Question: I have an issue when trying to position a logo in front of/on top of a navigation bar (with dropdown links). My current CSS and HTML is below, however I am open to alternative suggestions, and any and all help appreciated. I want the logo to appear on the far right hand side of the nav bar:

I want to have the nav bar move up so it's halfway up the placeholder logo. Unfortunately I'm not skilled in the use of 'position:' or 'top:' and 'bottom:'
CSS:
'''
.logo
{
position:relative;
z-index: 2;
width: 100%;
height:200px;
text-align:right;
}
#nav
{
z-index: 1;
border:0;
background-color:#FFEE00;
list-style:none;
padding-right: 300px; /* the width of the logo, so logo doesn't obscure text on smaller screens/re-sized windows */
text-align:left;
font-family:Inky,"Helvetica Neue",Helvetica,Arial,sans-serif;
font-size:18px;
}
#nav li
{
position:relative;
display:inline;
}
#nav a
{
display:inline-block;
padding:10px;
}
#nav ul
{
position:absolute;
left:-9999px;
margin:0;
padding:0;
text-align:left;
}
#nav ul li
{
display:block;
background-color:#fff;
}
#nav li:hover ul
{
left:0;
}
#nav li:hover a
{
text-decoration:underline;
background:#FFEE00;
}
#nav li:hover ul a
{
text-decoration:none;
background:none;
}
#nav li:hover ul a:hover
{
text-decoration:underline;
background:#f1f1f1;
}
#nav ul a
{
white-space:nowrap;
display:block;
border-bottom:1px solid #ccc;
}
#nav a
{
color:#000;
text-decoration:none;
font-weight:lighter;
}
#nav a:hover
{
text-decoration:underline;
background:#f1f1f1;
}
'''
HTML:
'''
<div class="logo">
<img src="http://placehold.it/300x200" alt="logo" height="200" width="300">
</div>
<ul id="nav">
<li><a href="/">HOME</a></li>
<li>
<a href="#">CLUBS ></a>
<ul>
<li><a href="#">Coming soon!</a></li>
</ul>
</li>
<li>
<a href="#">SHOWS ></a>
<ul>
<li><a href="#">Coming soon!</a></li>
</ul>
</li>
<li>
<a href="#">WORKSHOPS ></a>
<ul>
<li><a href="#">Coming soon!</a></li>
</ul>
</li>
<li>
<a href="#">KIDS ></a>
<ul>
<li><a href="#">Coming soon!</a></li>
</ul>
</li>
<li>
<a href="#">TESTIMONIALS</a>
</li>
<li>
<a href="#">NEWS</a>
</li>
<li>
<a href="#">CONTACT US ></a>
</li>
</ul>
'''
Many thanks in advance.
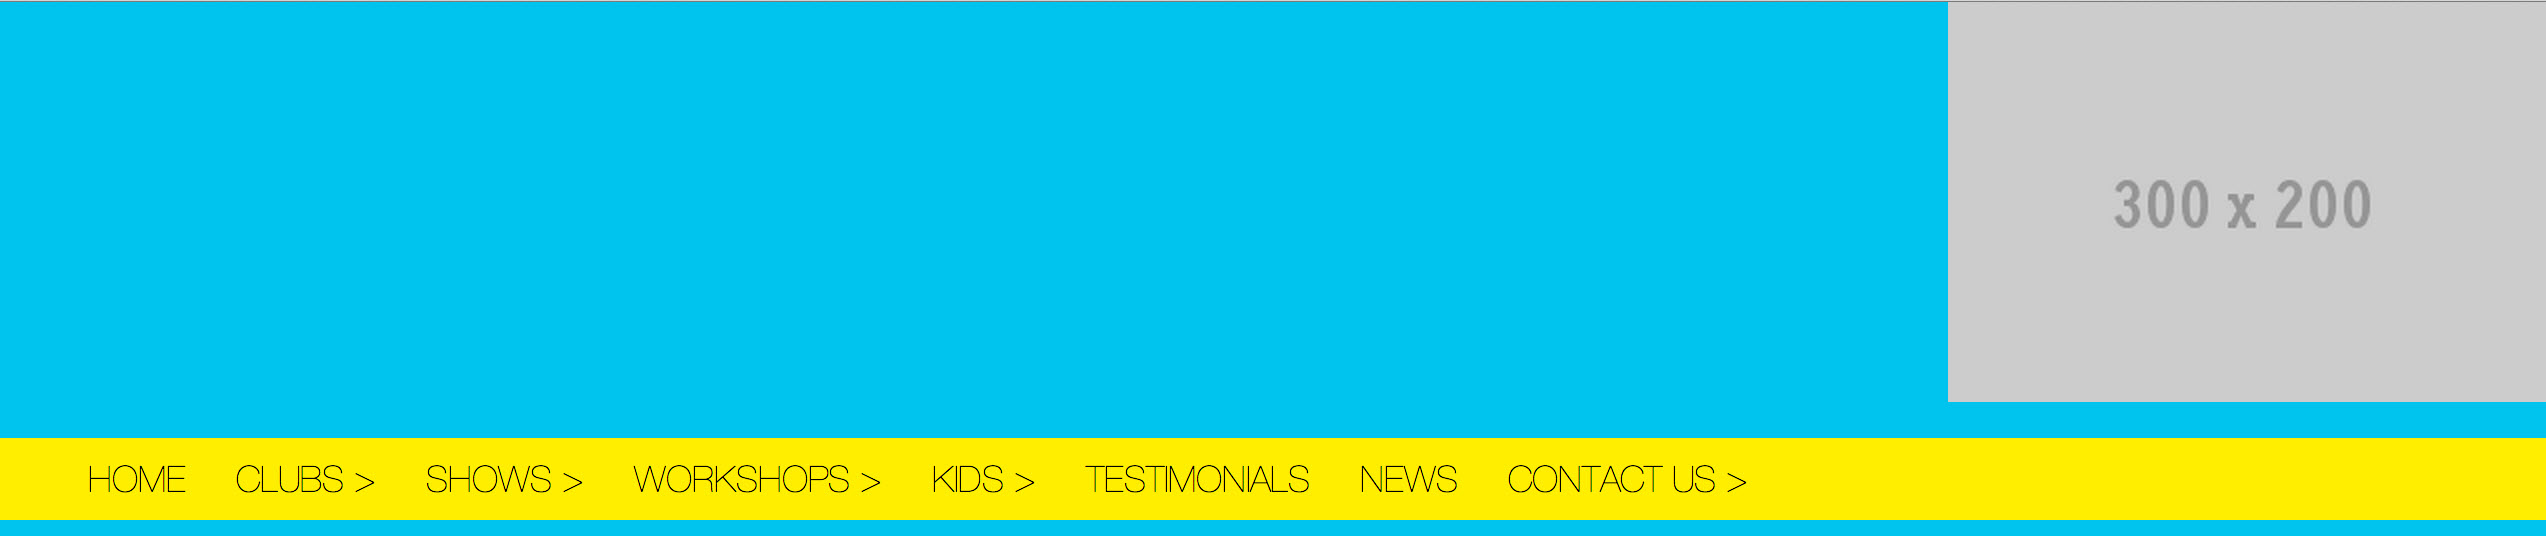
Answer: From my experience using margin usually do the trick
'''
.logo
{
position:relative;
z-index: 2;
width: 100%;
height:200px;
text-align:right;
margin-right: 0;
margin-left: auto;
margin-bottom: -140px; //Tho i would fine tune this if i were you
//Or if you wish margin: 0px 0px -140px auto (margin: top right bottom left)
}
'''